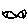
Label: fish